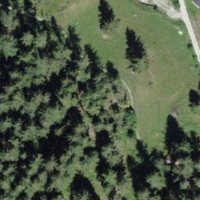
EUNIS habitat code: 43
Species observed at this site:
Campanula rapunculoides